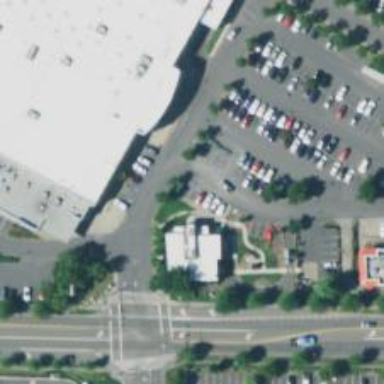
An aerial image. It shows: Parking space is available.